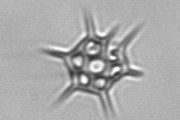
Label: Dictyocha